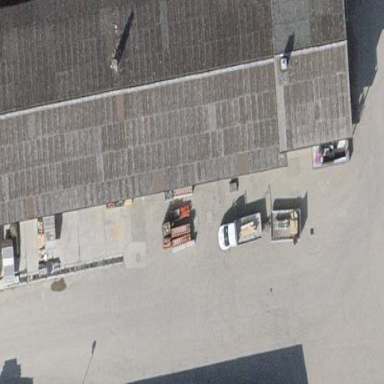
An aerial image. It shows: Industrial building.